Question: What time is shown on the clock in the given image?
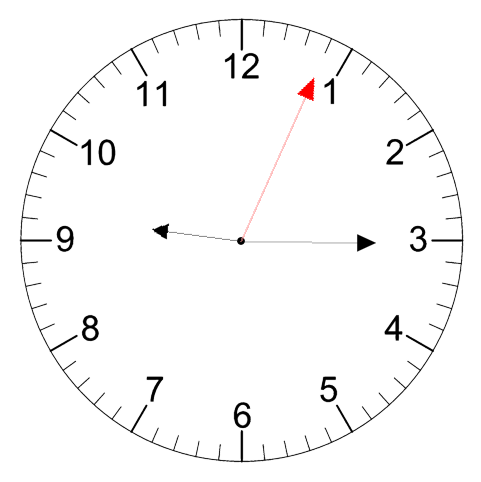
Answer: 09:15:04